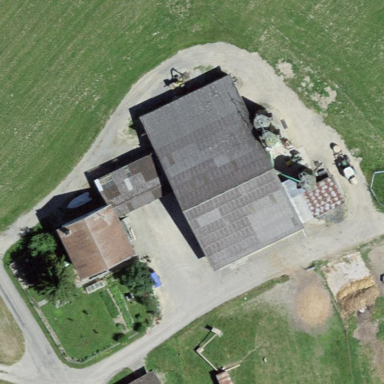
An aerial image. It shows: Farmyard area.